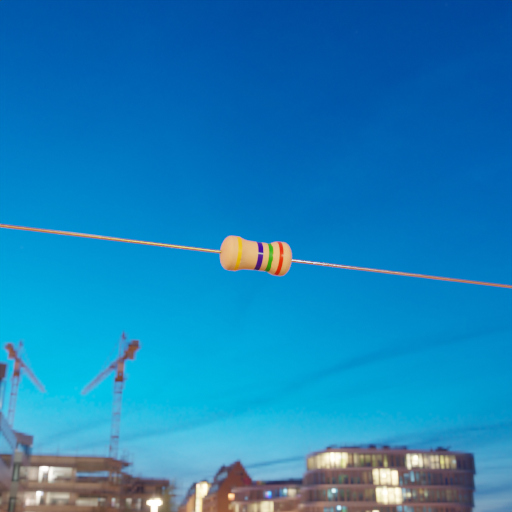
Resistor colour bands (in order): yellow, blue, green, red